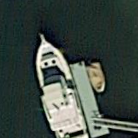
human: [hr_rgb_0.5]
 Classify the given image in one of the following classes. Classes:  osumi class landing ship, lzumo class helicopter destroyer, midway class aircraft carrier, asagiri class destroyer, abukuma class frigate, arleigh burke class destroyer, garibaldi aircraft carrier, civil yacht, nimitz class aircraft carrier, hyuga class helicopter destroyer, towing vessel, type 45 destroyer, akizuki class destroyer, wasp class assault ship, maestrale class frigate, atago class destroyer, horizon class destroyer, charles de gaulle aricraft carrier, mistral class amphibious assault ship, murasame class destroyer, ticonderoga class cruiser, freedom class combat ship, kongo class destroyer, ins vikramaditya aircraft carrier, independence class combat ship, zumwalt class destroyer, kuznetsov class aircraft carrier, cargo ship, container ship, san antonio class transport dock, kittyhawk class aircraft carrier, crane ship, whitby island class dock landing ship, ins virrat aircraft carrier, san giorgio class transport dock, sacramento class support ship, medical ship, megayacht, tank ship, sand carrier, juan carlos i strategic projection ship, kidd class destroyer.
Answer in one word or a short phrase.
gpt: Civil yacht